Interaction volume radius: 5 \u00c5
Interaction volume height: 35 \u00c5
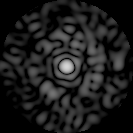
Disorder parameter: 0.8259